Question: Whenever I want to open a file in the package explorer, it will be opened as a new tab in the same view as the package explorer. Last time I started Eclipse, the were all opened in a seperate editor view.

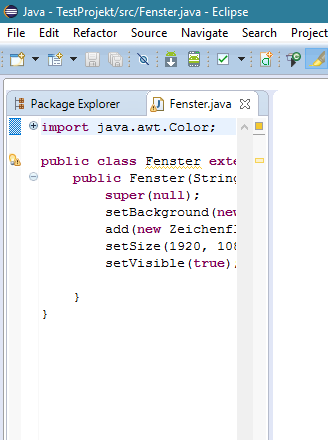
Answer: You can try resetting your perspective.
In the upper right hand corner you can see your currently selected "Perspective" (you can also set it through Window-->Open Perspective-->Other). It will probably be "Java" for you. You can right-click on the perspective and choose "Reset". This will reset the perspective to it's default settings.
There is also Window>Reset Perspective as another way to reset.